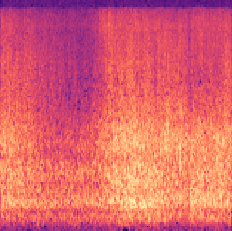
Sound class: Sea waves